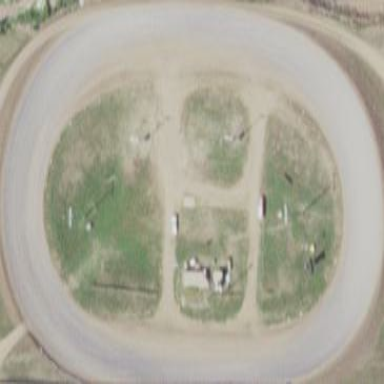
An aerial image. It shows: Motor sport raceway.